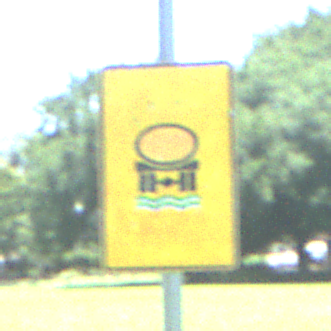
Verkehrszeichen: FahrzeugeMitWassergefaehrdenderLadungOhnePfeilsymbol
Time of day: Midday
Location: Outdoor (Nature)
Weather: Clear
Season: Summer
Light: Natural